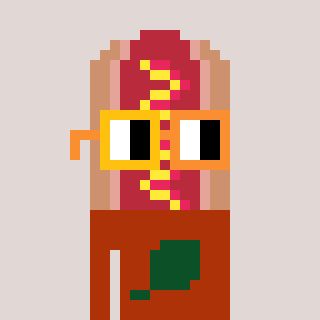
a pixel art character with square yellow and orange glasses, a hotdog-shaped head and a hotbrown-colored body on a warm background